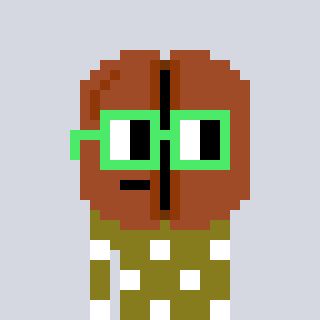
a pixel art character with square light green glasses, a coffeebean-shaped head and a gunk-colored body on a cool background